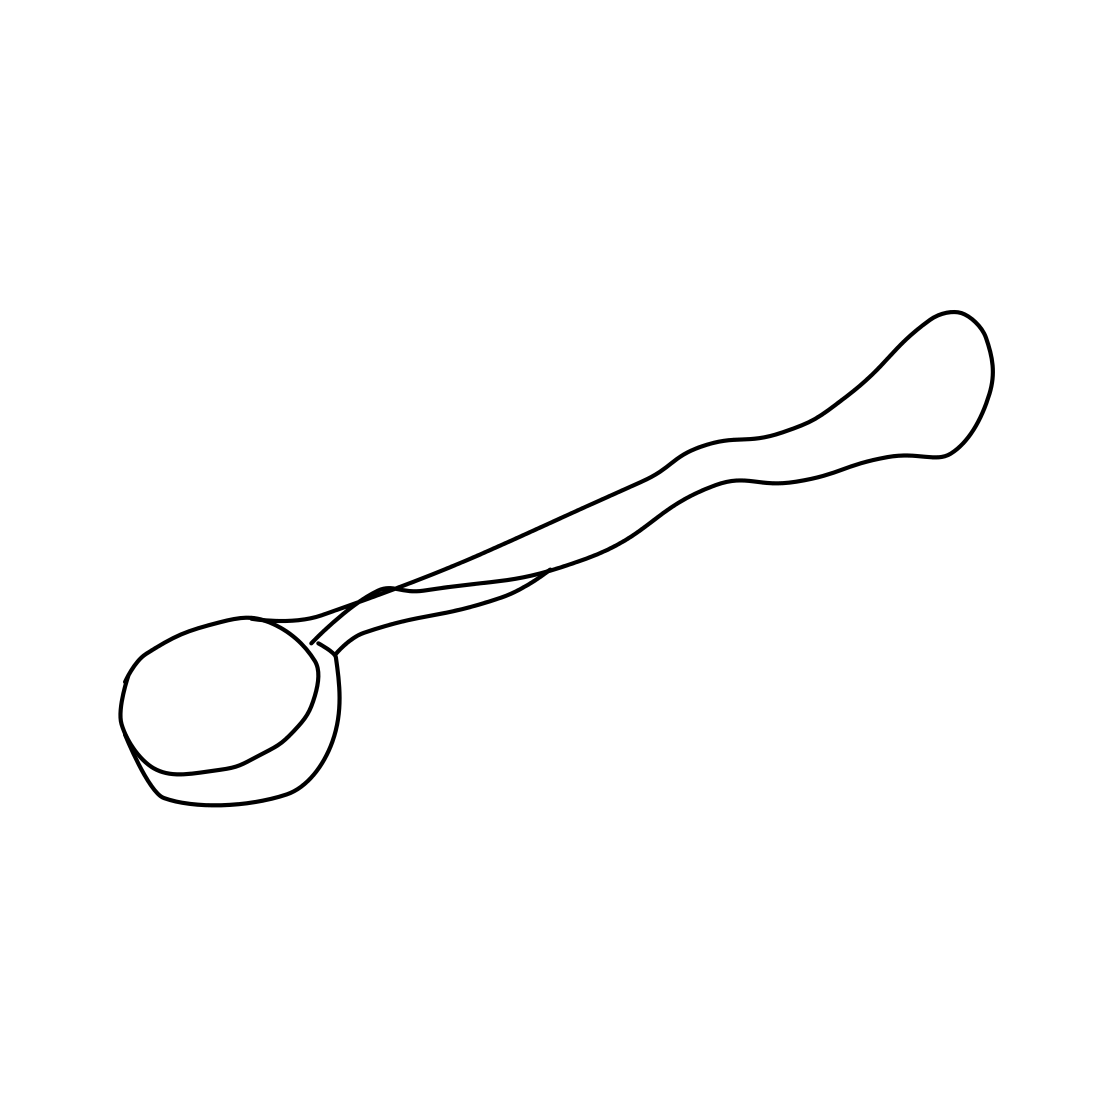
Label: spoon